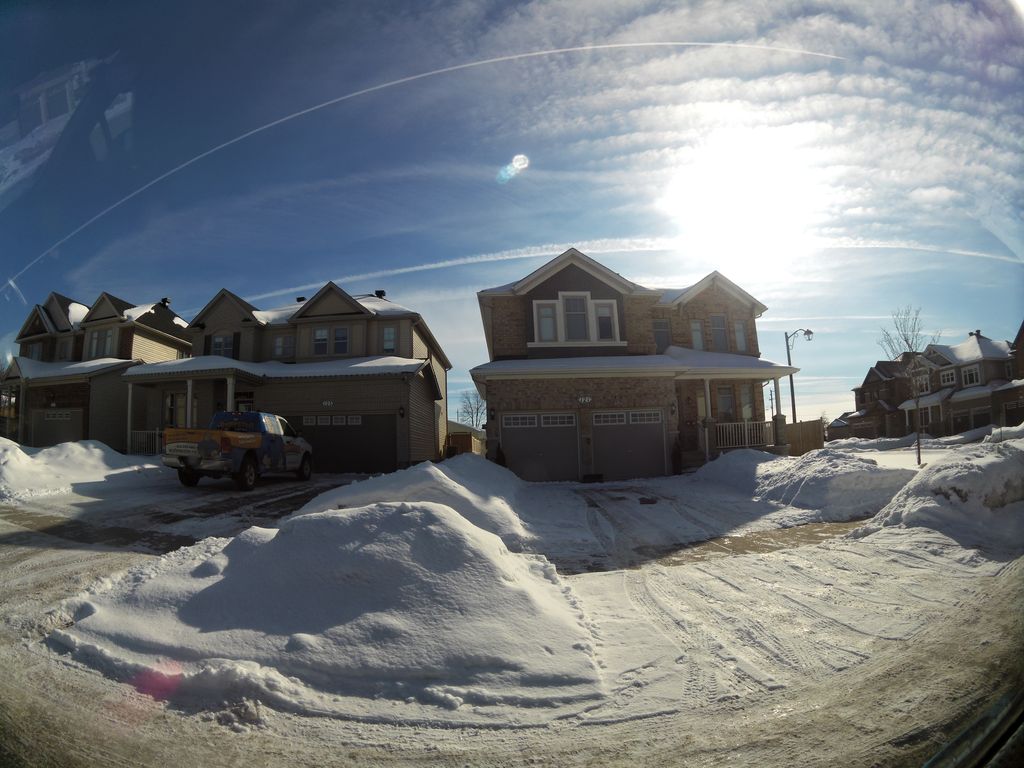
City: ottawa-gatineau